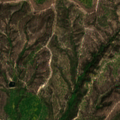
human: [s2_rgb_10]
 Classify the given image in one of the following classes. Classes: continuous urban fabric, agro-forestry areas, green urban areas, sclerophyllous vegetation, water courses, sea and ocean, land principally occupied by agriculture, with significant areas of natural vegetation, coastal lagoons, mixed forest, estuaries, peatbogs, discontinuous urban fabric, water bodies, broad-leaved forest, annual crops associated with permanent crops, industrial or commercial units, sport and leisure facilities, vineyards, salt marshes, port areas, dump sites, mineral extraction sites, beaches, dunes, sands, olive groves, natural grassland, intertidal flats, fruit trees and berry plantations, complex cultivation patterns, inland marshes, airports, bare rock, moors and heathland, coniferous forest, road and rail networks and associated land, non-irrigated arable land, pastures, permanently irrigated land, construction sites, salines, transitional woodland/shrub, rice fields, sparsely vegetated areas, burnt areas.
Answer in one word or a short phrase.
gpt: agro-forestry areas, broad-leaved forest, transitional woodland/shrub